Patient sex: M
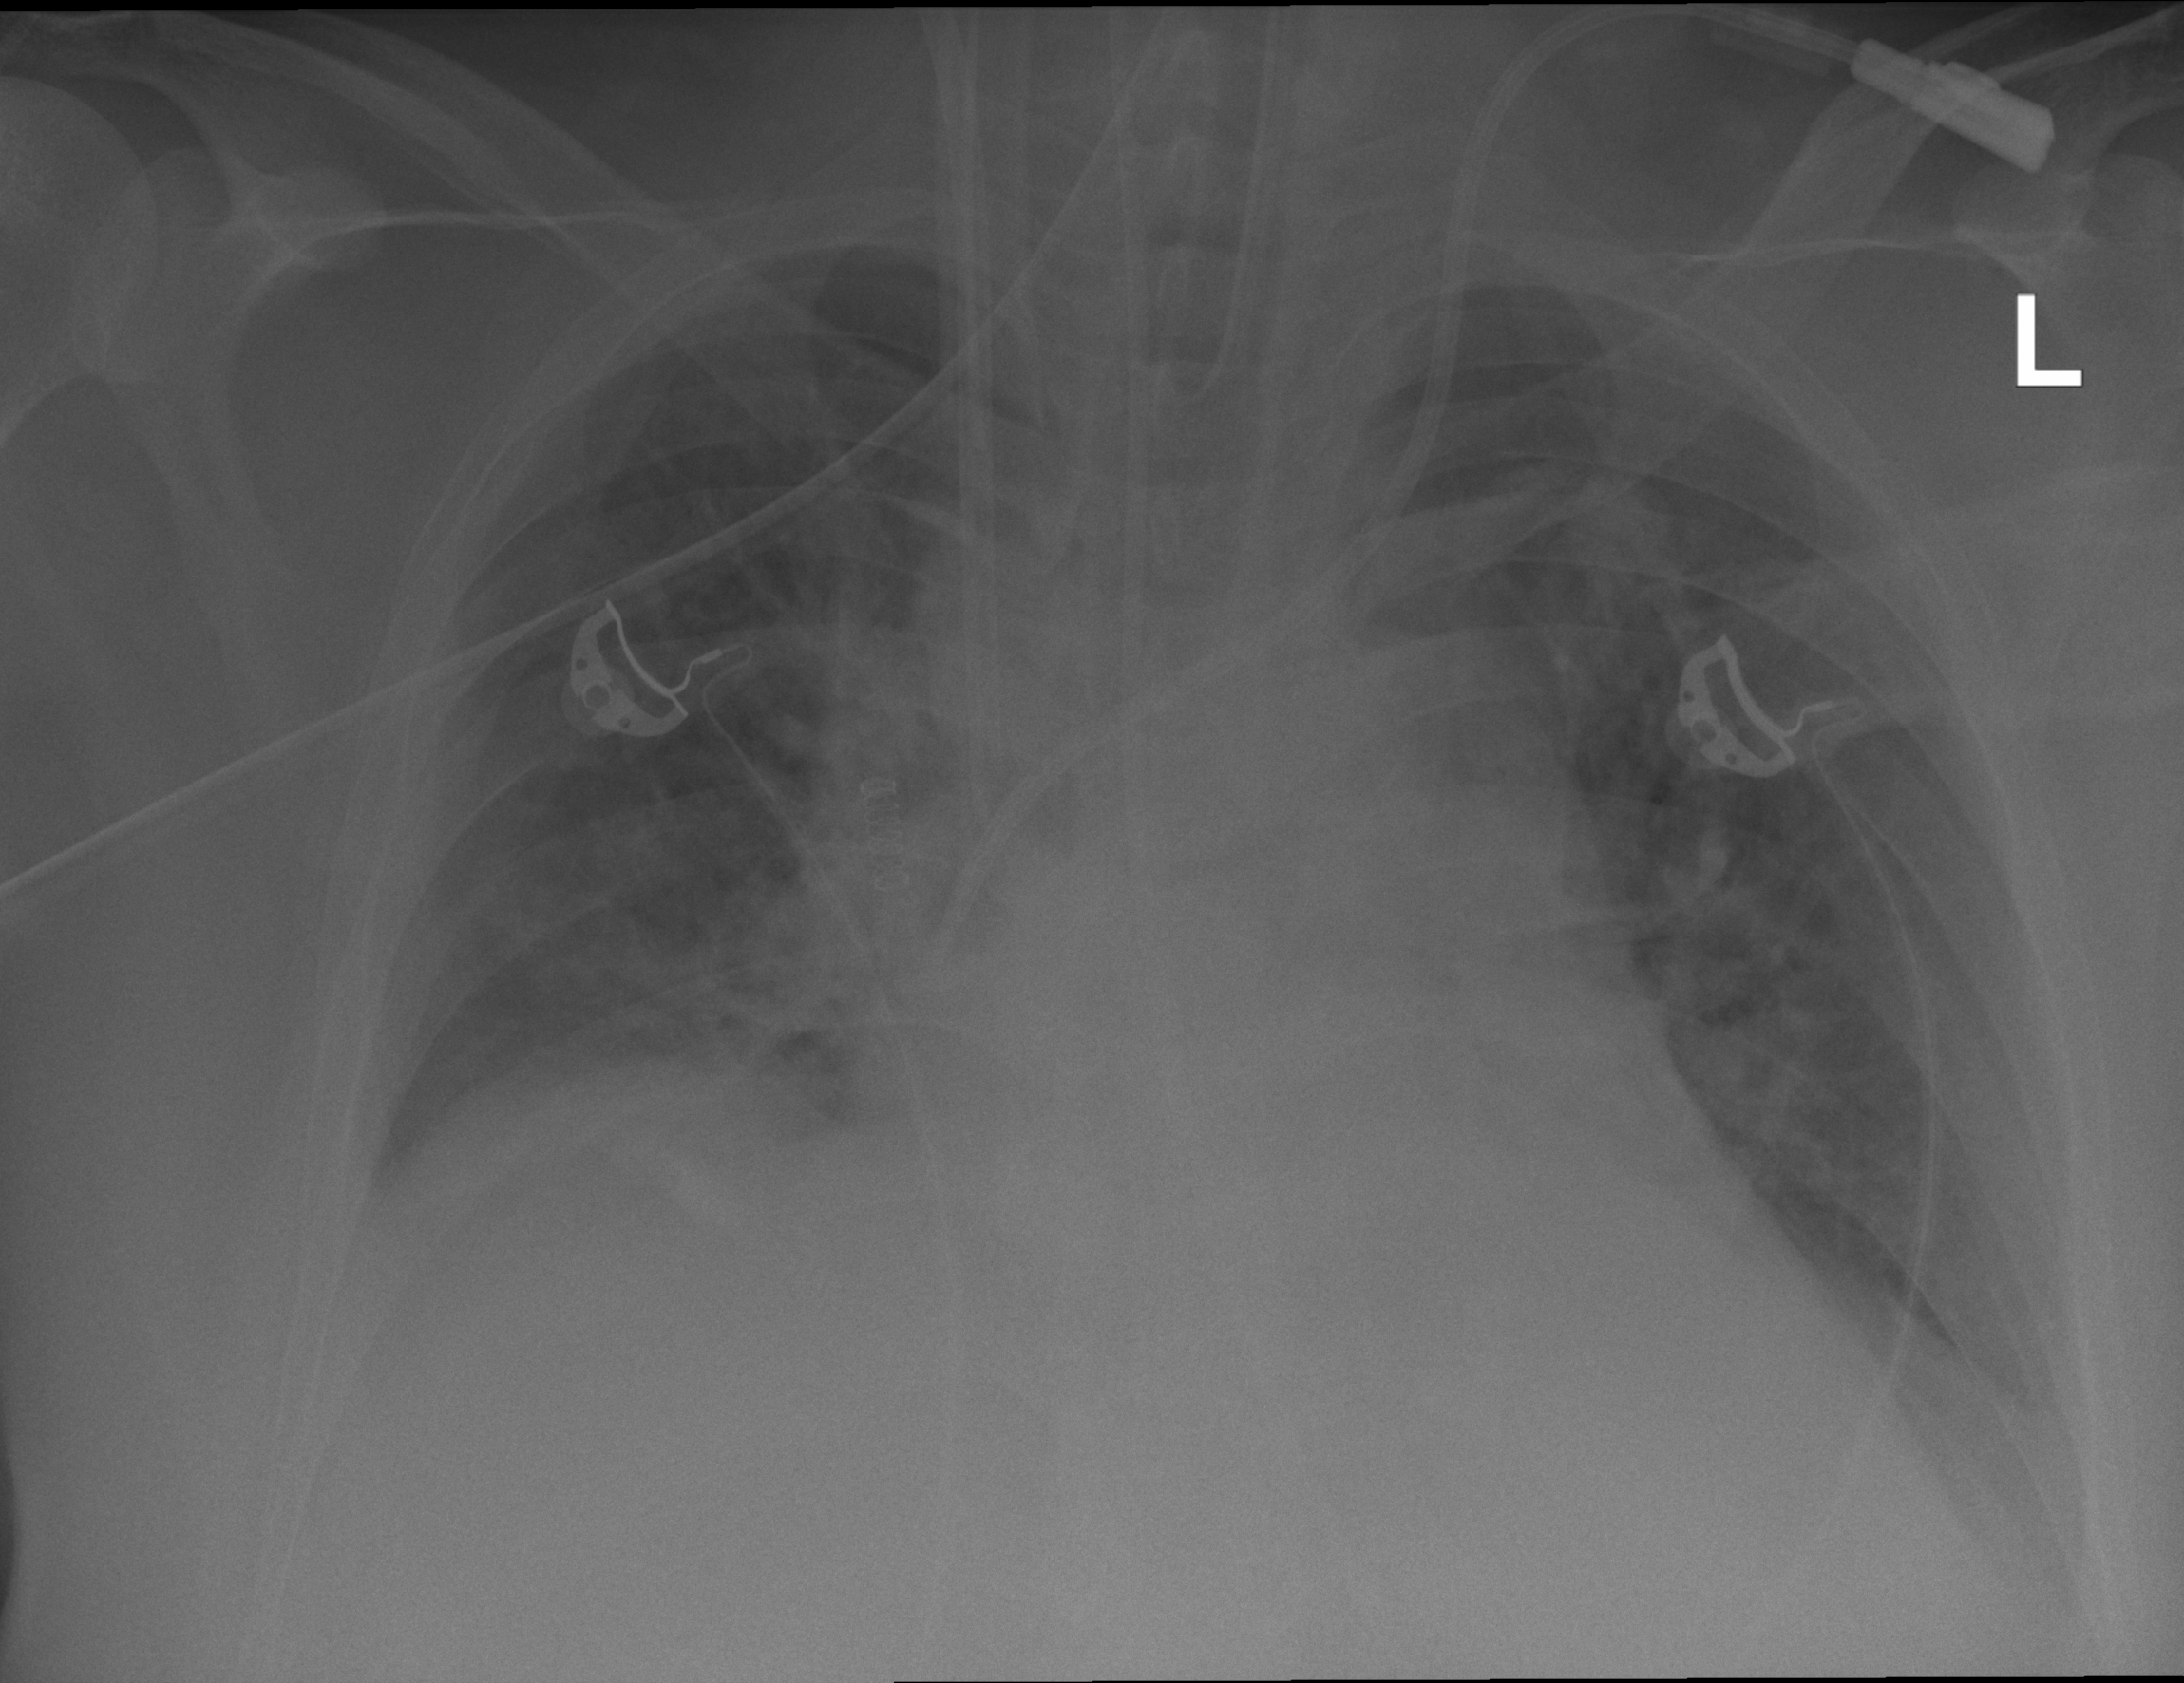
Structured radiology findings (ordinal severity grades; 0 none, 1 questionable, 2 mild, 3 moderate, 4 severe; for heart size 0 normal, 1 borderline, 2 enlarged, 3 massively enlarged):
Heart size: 2
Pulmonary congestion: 2
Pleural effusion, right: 2
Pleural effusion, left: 2
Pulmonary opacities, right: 1
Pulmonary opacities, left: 0
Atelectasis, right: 2
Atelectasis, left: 2